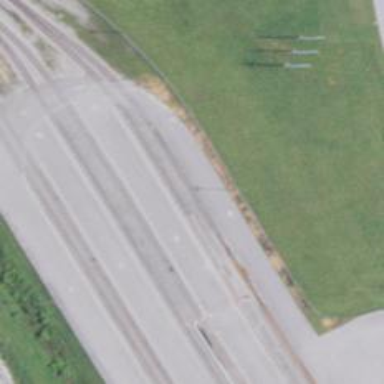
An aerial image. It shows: Railway spur service.